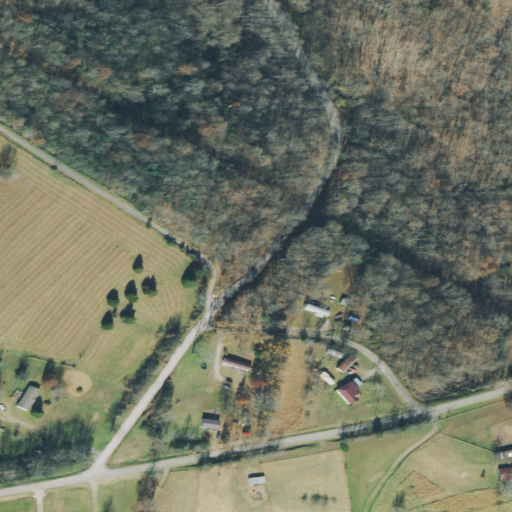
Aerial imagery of valley in Tennessee named Dog Hollow containing deciduous forest, open development, pasture, and low intensity development